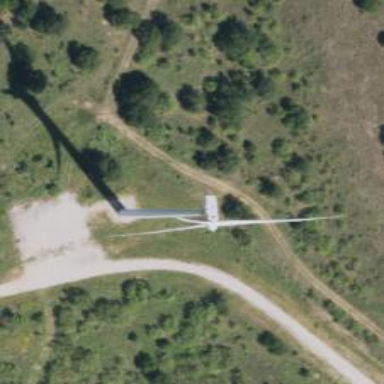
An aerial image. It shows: Wind turbine generator that utilizes wind as its source for generating electricity. It is of the horizontal axis type.